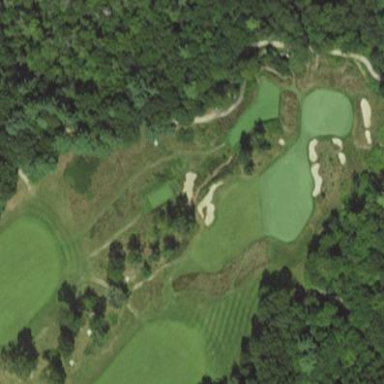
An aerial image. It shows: Golf rough area.